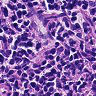
Metastatic tissue present: no